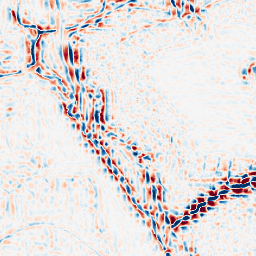
Category: wavelet
Decomposition family: wavelet_reverse_biorthogonal
Decomposition parameters: wavelet: rbio4.4
level: 3
Upsampling method: linear_exact
Upsampling parameters: scale: 4
Upsampling scale: 4